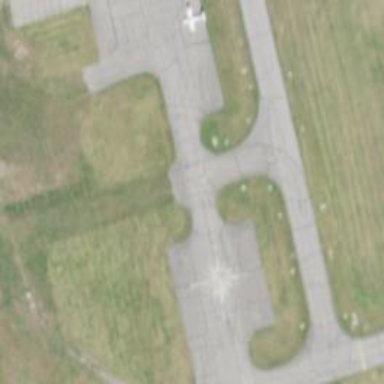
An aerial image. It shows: Image of taxiway at airport.